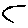
Label: hexagon